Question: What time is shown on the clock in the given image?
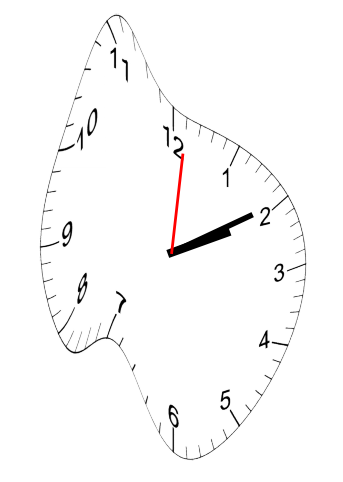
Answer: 02:10:01